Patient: sex M, age 61
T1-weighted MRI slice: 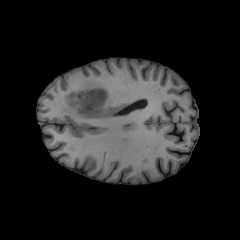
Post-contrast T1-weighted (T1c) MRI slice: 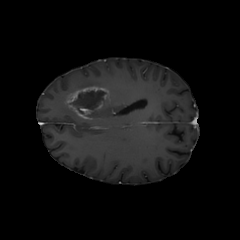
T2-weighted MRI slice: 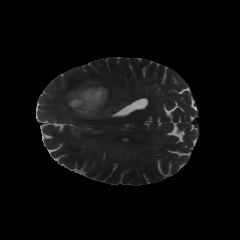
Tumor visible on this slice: yes
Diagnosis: Glioblastoma, IDH-wildtype
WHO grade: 4